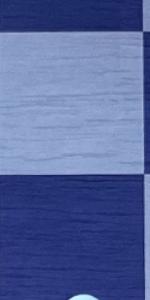
Label: Empty